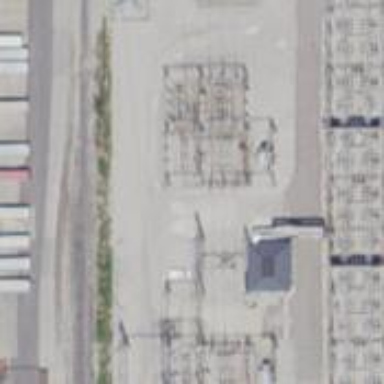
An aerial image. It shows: Switch used for power control.